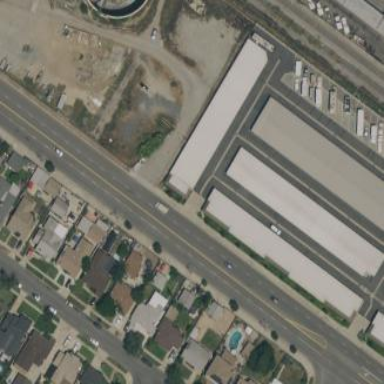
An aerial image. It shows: Warehouse building used for warehousing.